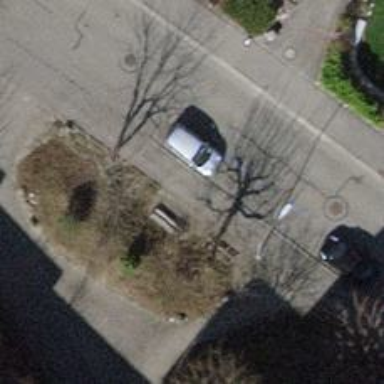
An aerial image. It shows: Sidewalk.